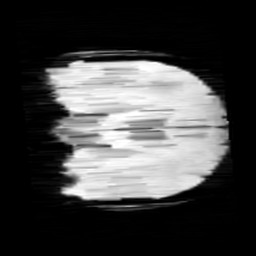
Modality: minIP
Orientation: coronal
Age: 11
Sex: female
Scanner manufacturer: siemens
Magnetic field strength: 3 T
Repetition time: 0.027 s
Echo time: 0.02 s